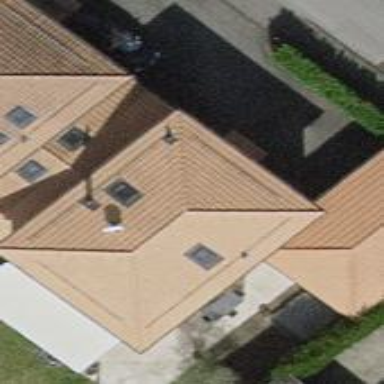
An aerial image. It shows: View of roof of building.